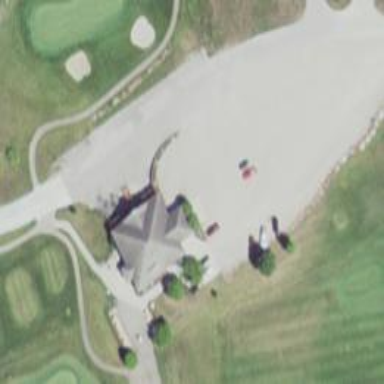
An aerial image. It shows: Path for both road and golf.